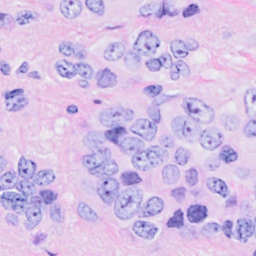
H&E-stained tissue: Breast